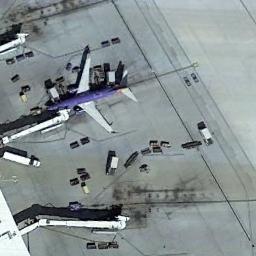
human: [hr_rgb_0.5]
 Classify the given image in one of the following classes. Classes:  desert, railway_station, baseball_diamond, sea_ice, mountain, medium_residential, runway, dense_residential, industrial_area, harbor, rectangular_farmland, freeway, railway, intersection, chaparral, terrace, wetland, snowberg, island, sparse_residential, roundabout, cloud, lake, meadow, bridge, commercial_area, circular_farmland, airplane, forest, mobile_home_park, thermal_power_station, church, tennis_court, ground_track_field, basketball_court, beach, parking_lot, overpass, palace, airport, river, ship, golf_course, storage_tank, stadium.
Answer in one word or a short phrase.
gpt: airplane